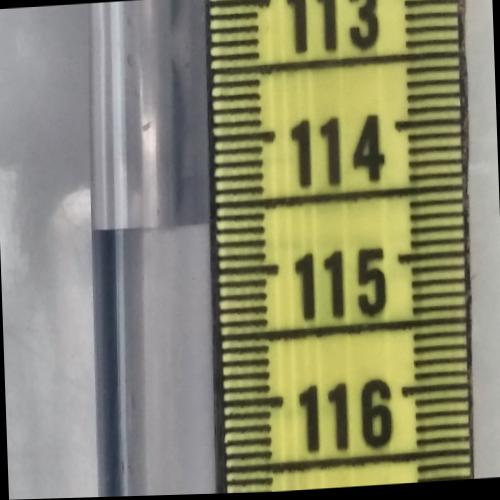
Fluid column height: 114.6 cm